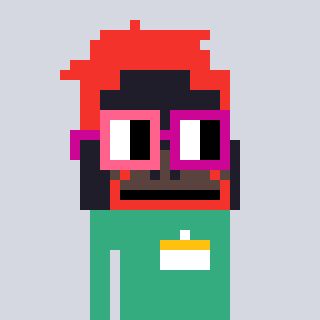
a pixel art character with square pink and red glasses, a orangutan-shaped head and a teal-colored body on a cool background